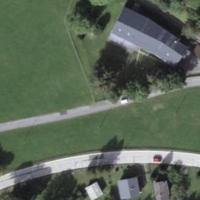
EUNIS habitat code: 23
Species observed at this site:
Vaccinium myrtillus